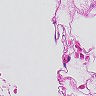
Metastatic tissue present: no